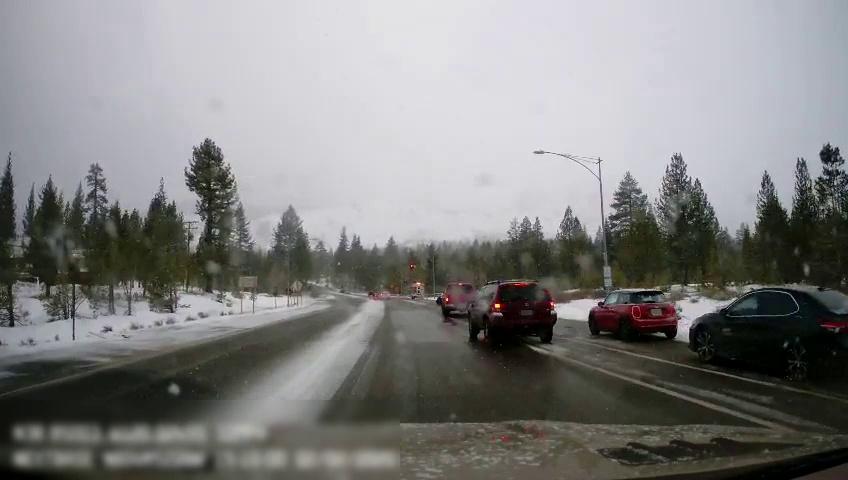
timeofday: Day
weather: Snowy
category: Drivable Space
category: Vehicles | SUV
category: Vehicles | Car
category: Vehicles | Car
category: Vehicles | Truck
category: Vehicles | Truck
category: Vehicles | SUV
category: Lanes | Alternate Lane
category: Lanes | Alternate Lane
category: Lanes | Alternate Lane
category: Traffic | Signs